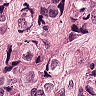
Metastatic tissue present: yes